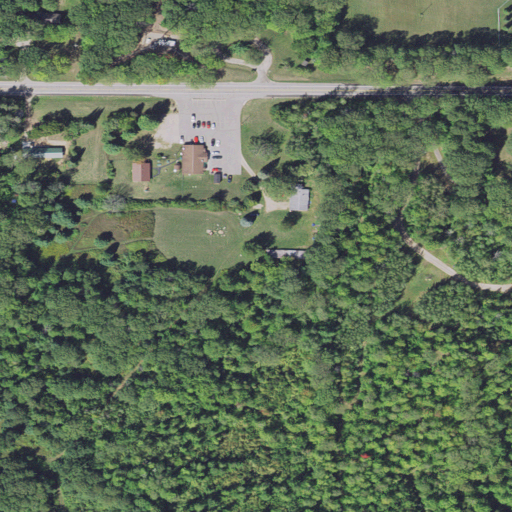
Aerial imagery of mountain in Michigan named Pointers Hill containing deciduous forest, mixed forest, pasture, low intensity development, grassland, medium intensity development, open development, cultivated crops, and high intensity development